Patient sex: F
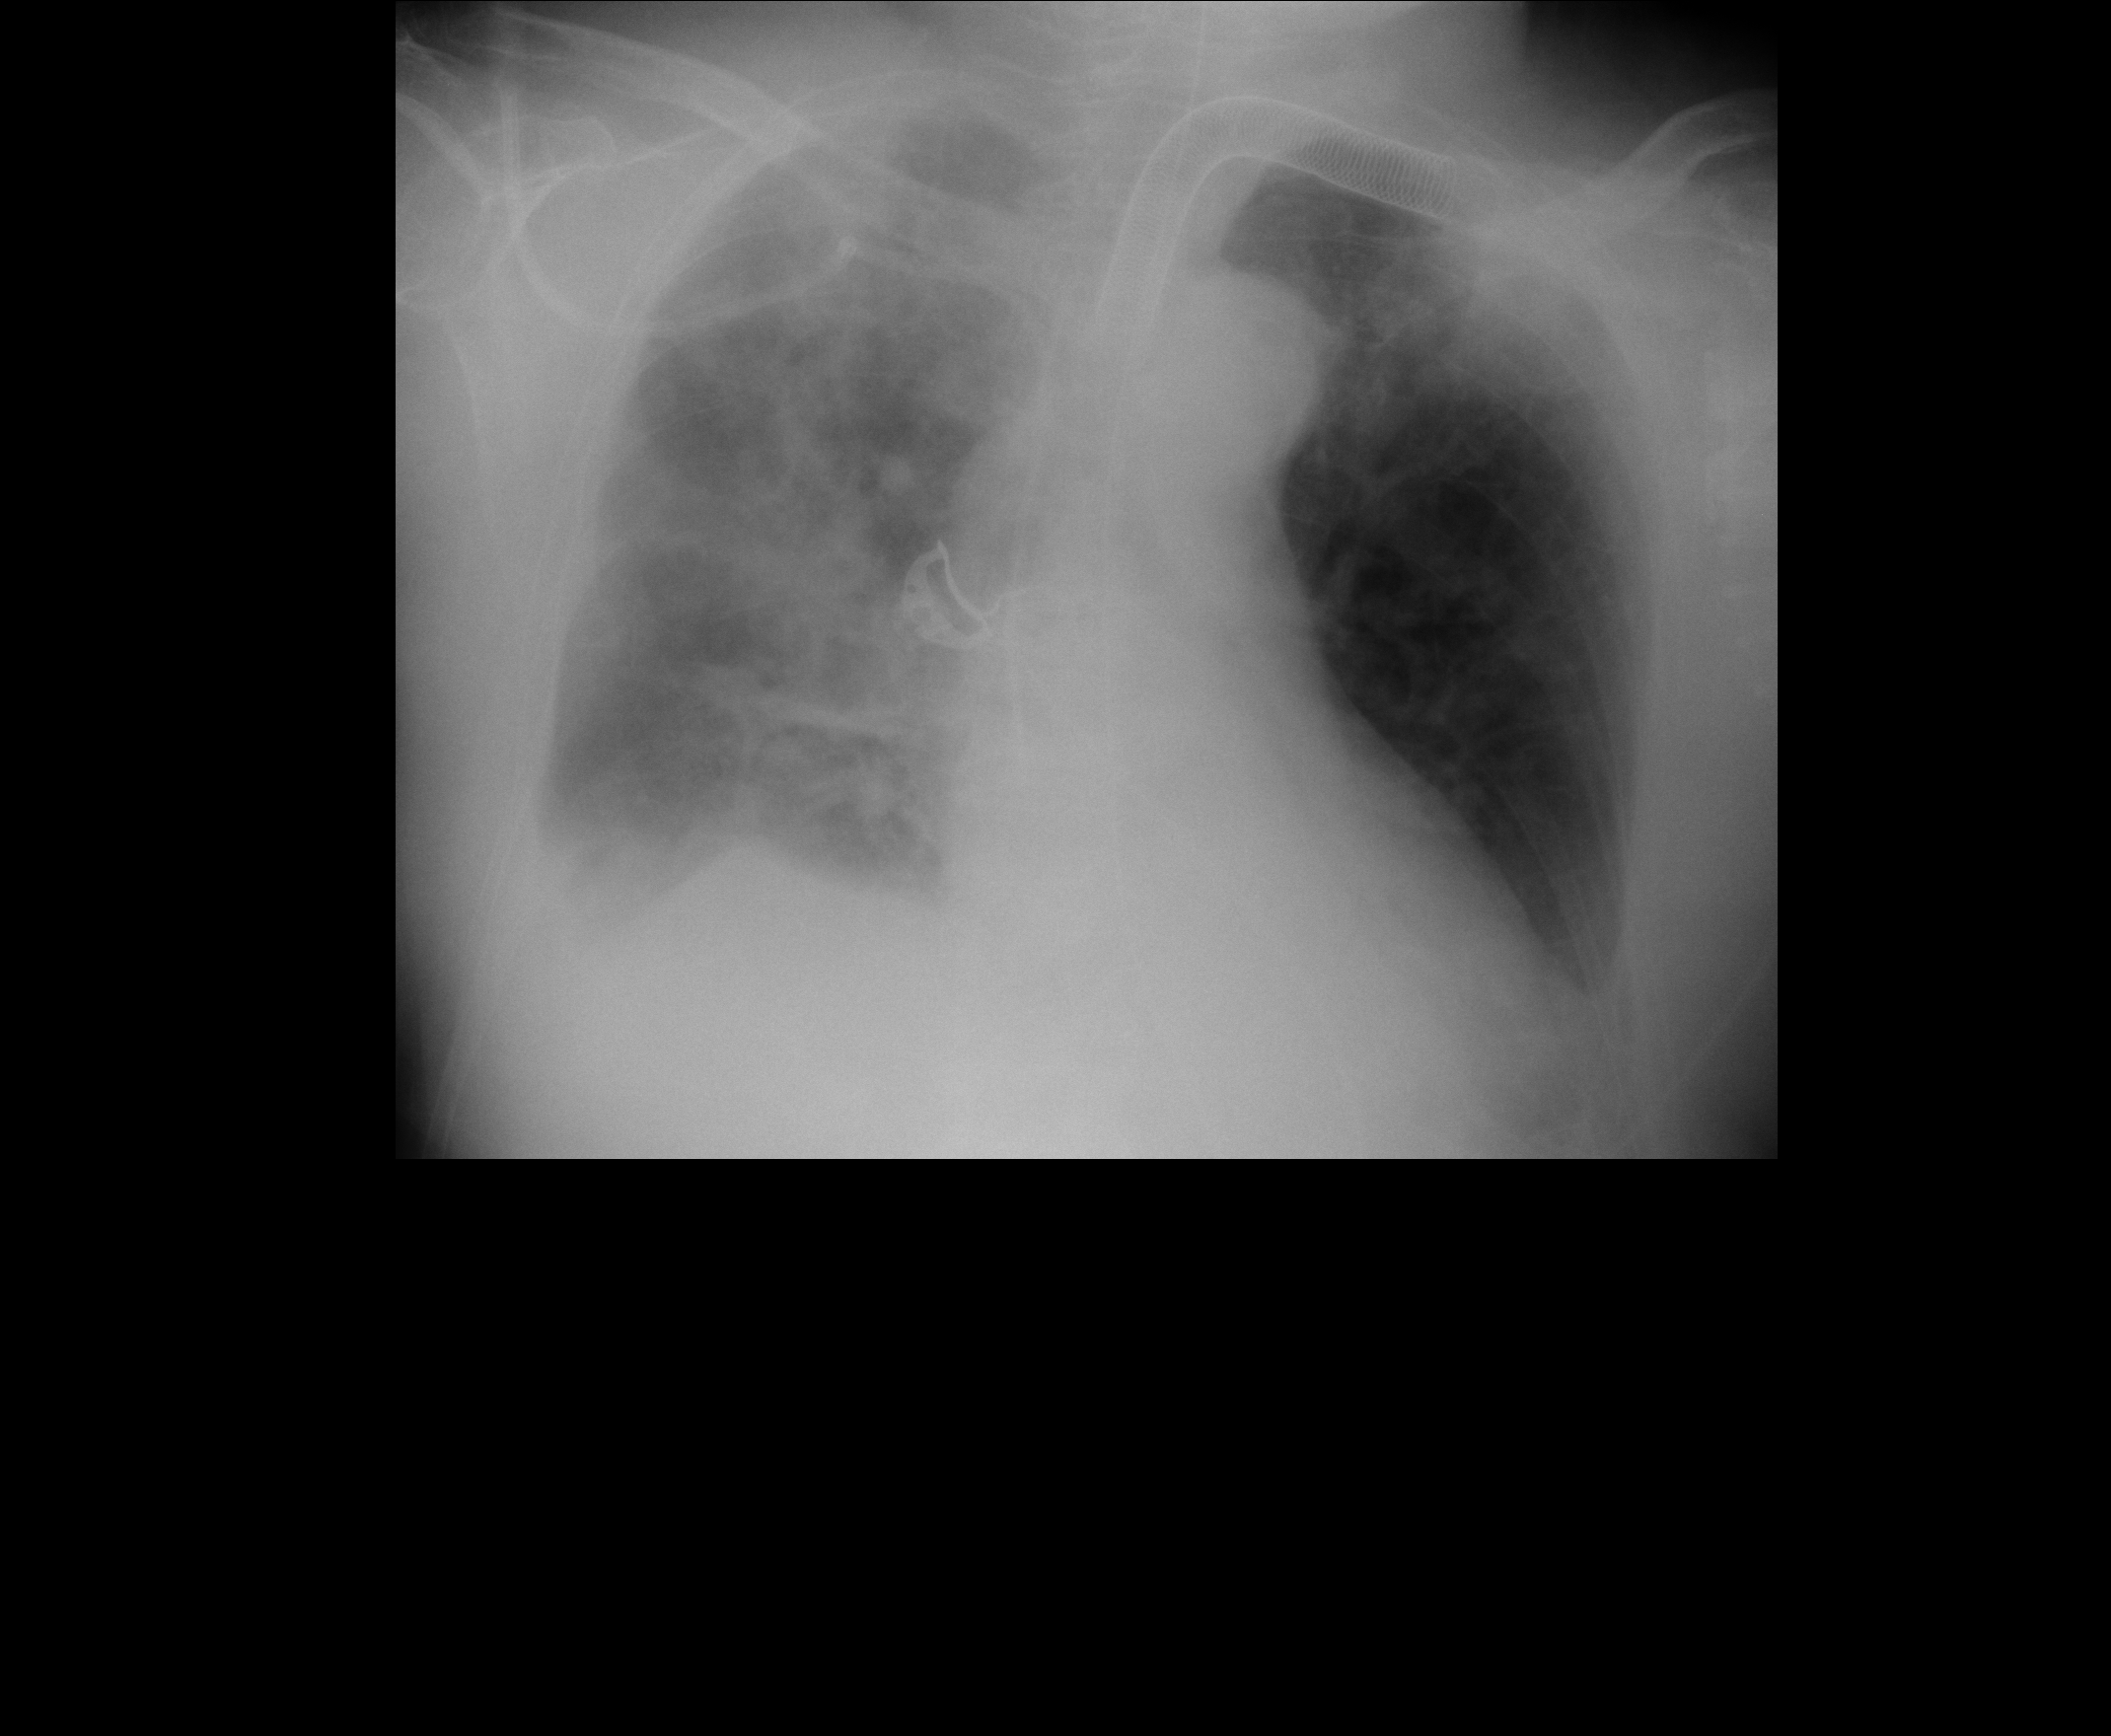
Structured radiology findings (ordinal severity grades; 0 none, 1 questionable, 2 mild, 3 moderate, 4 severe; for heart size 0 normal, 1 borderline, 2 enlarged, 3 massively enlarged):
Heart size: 0
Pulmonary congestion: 0
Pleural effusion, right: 2
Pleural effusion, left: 2
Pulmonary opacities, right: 3
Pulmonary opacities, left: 0
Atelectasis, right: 3
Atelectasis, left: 2